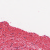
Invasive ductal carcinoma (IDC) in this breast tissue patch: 0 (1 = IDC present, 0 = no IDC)